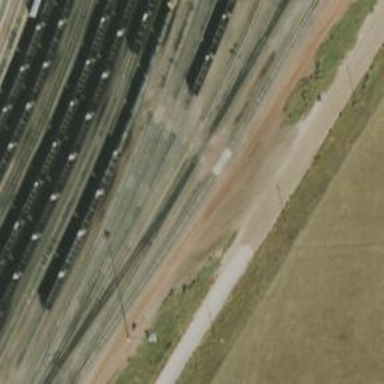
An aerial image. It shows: Railway level crossing.